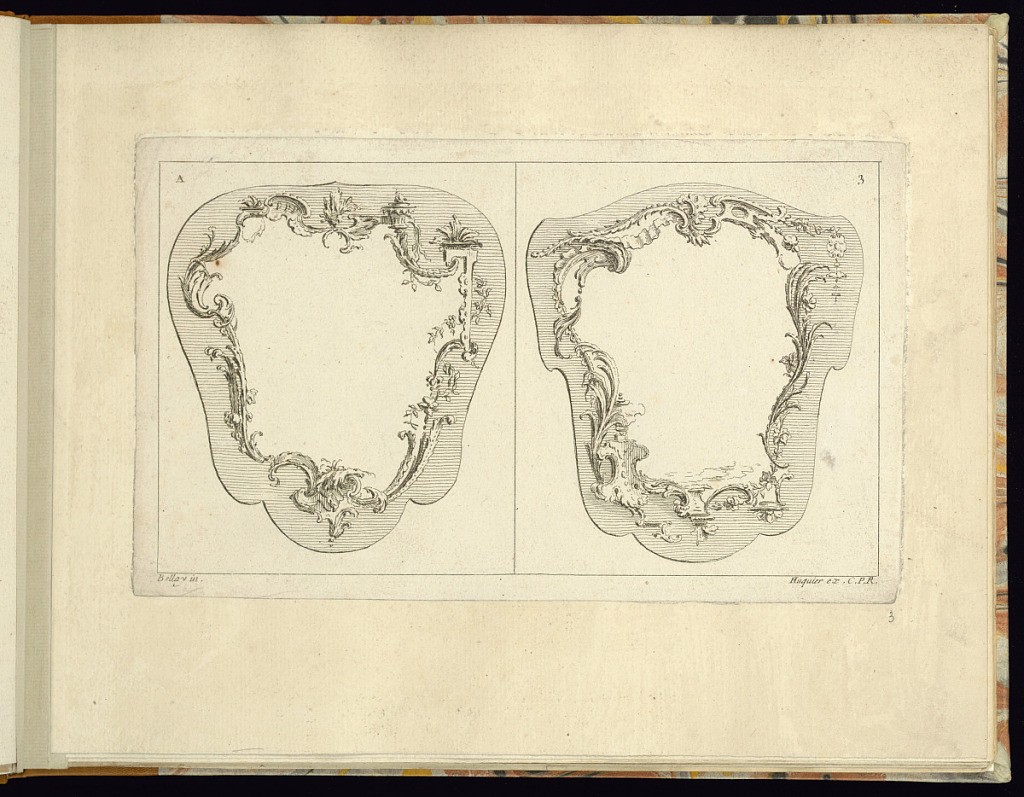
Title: Two Designs for Hand Fans
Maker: Bellay, French, active from 1734
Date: ca.1734–37
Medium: Etching on laid paper
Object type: Print
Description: Two designs for hand fans or hand screens printed on the same plate, side-by-side. The fans or screens are pear-shaped and feature rococo and chinoiserie motifs along the edges with the center left blank. The ornamental frames include sprigs, shells, feathers, ribbons, rinceaux, fleurons, flowers, c-scrolls, s-scrolls, vases, rosettes, and leaves. The plate is lettered, numbered, and signed.